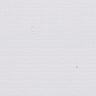
Metastatic tissue present: no